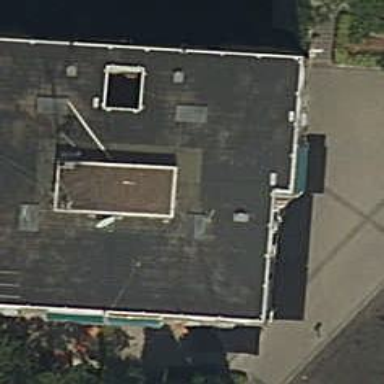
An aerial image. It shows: Greengrocer shop.